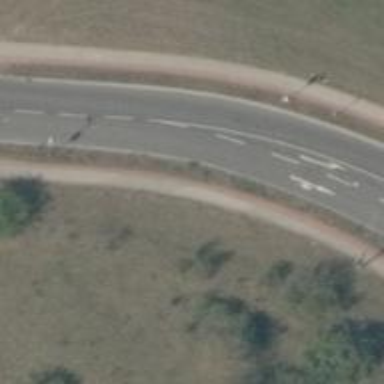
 featuring sidewalks on both sides and cycle track."